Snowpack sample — Loveland Pass, Silver Plume, Colorado, USA (2/11/26, 12:00 PM MST)
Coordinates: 39.663, -105.886
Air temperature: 35 °F
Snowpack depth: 82 cm
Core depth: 30 cm
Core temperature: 23 °F
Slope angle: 13°, slope face: 12°
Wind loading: high
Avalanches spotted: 1
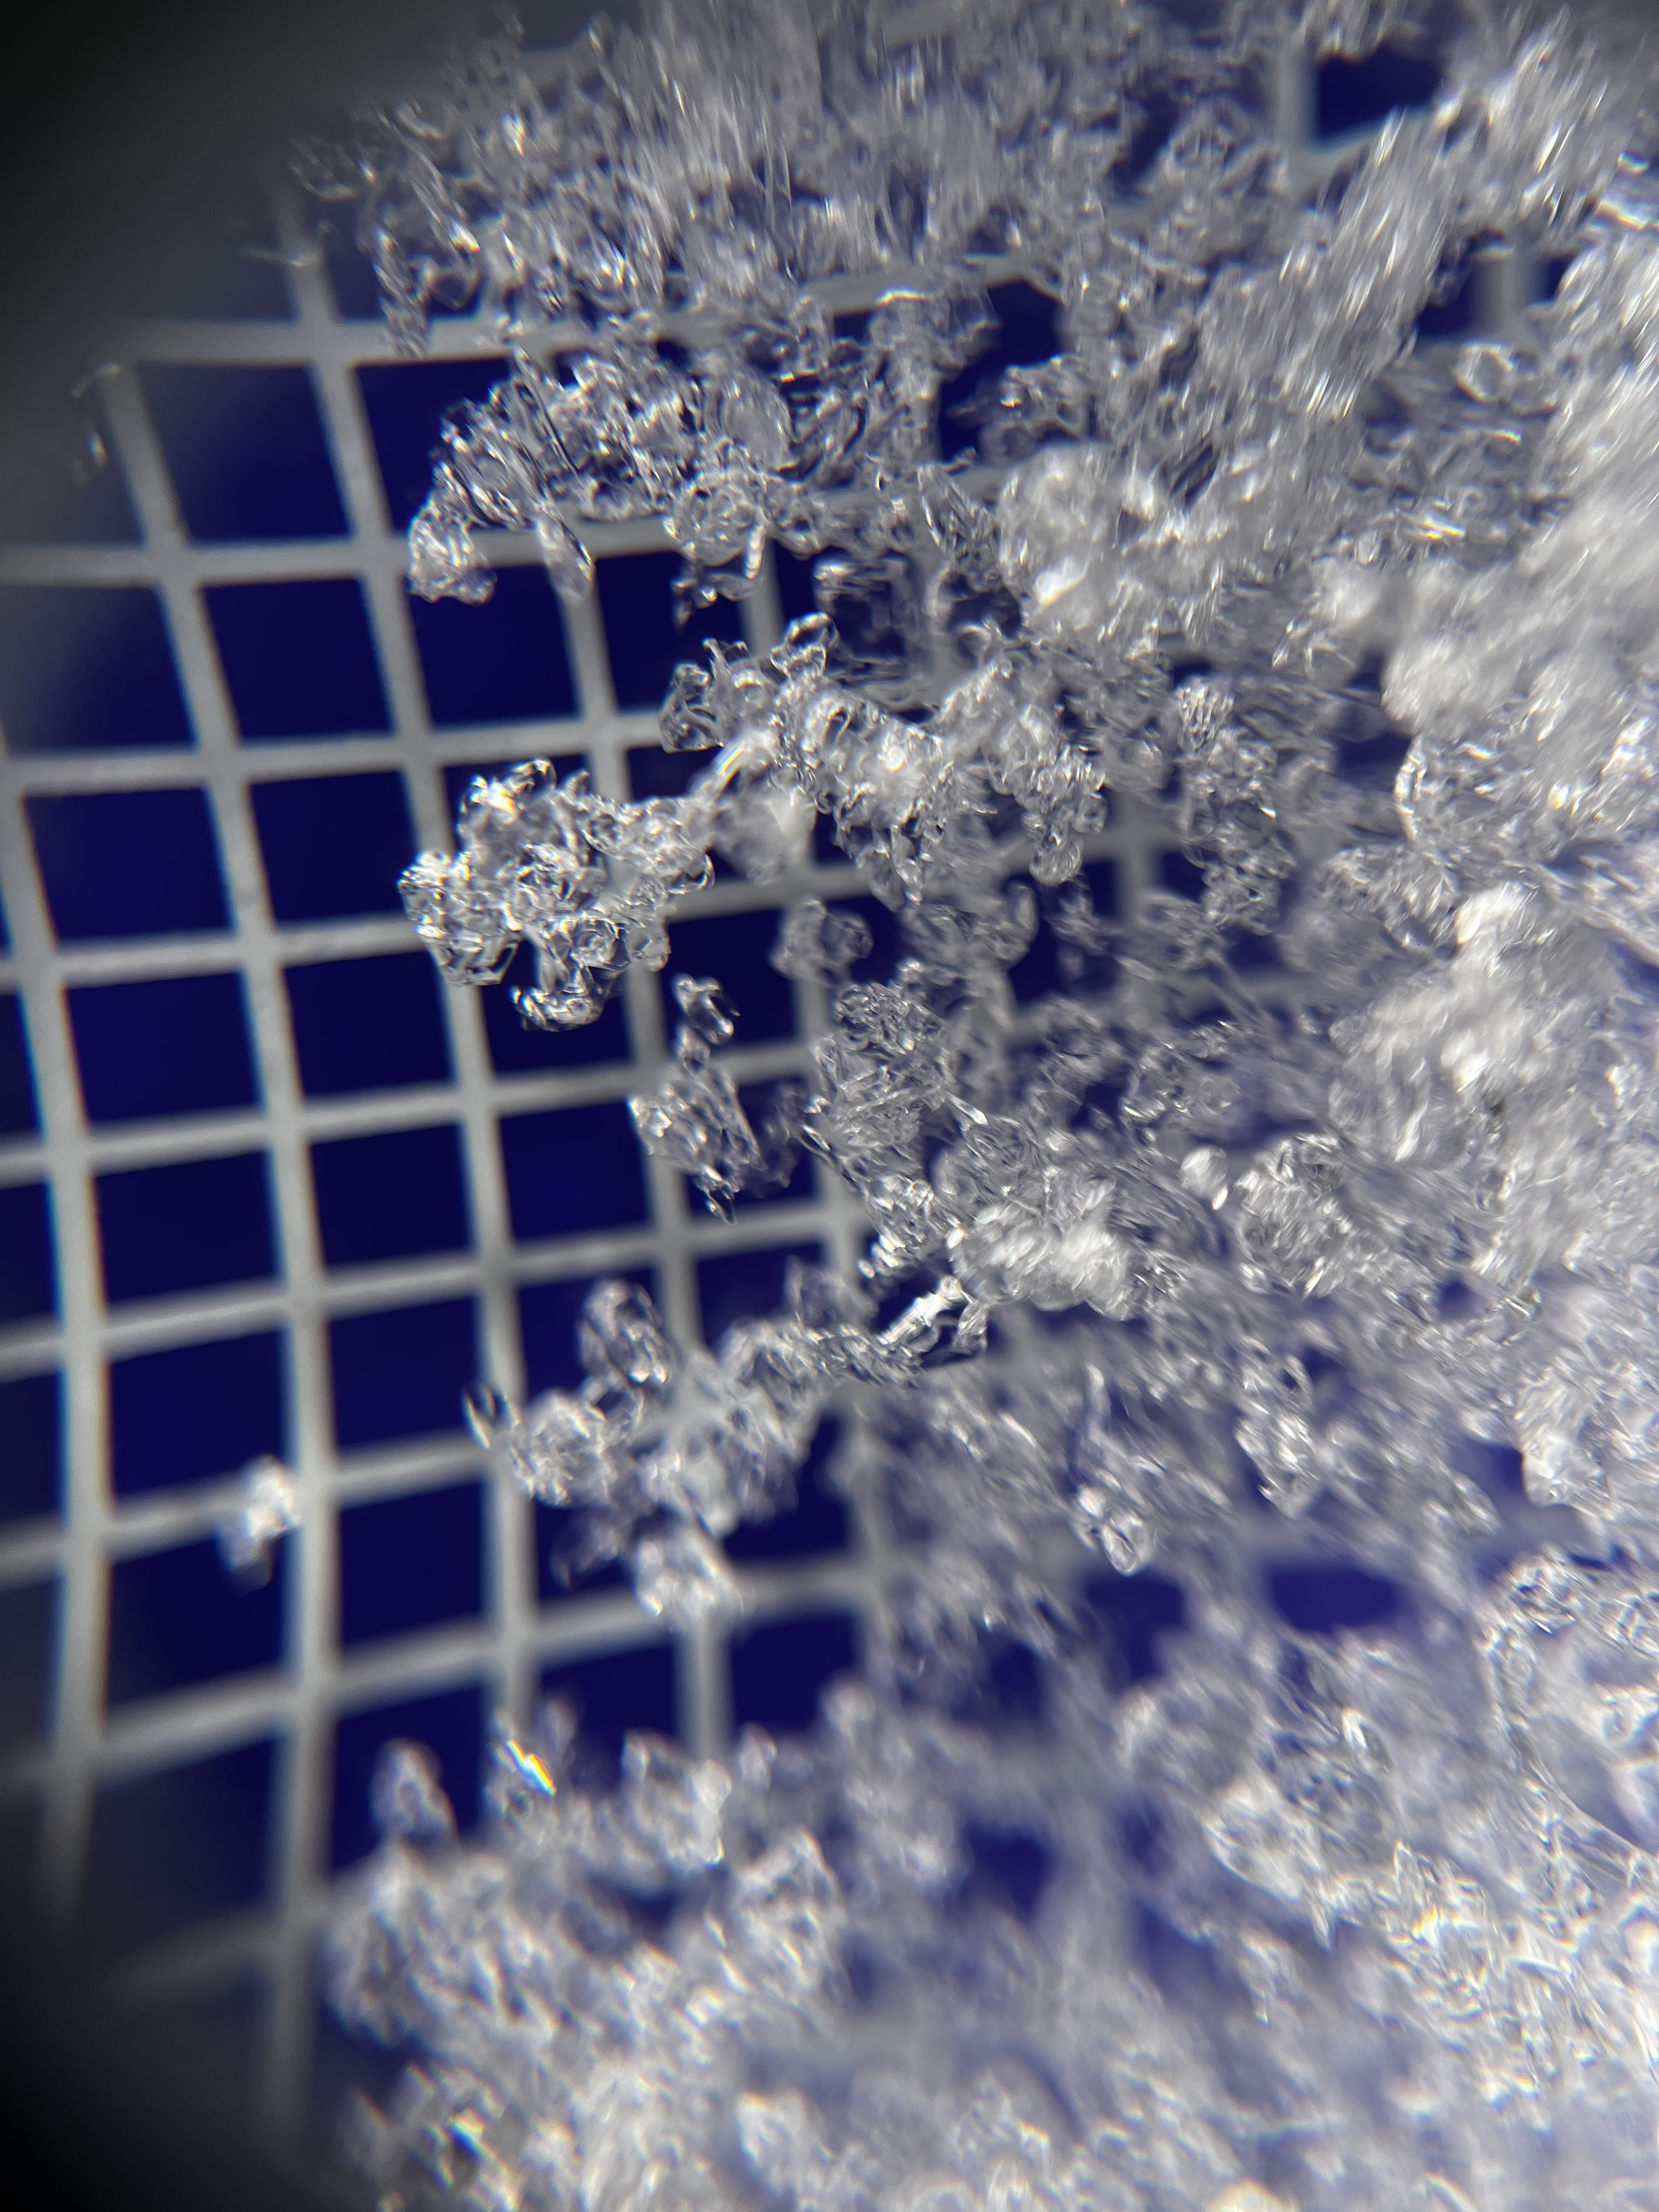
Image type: magnified_profile
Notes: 1 small avalanche spotted on the north side of the bowl, lots of wind loading